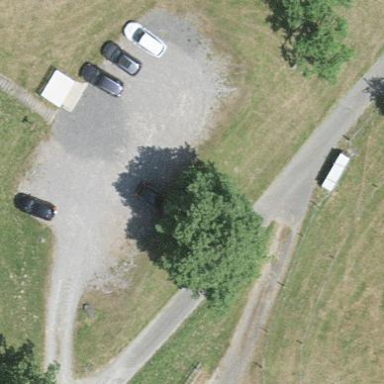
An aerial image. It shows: Parking area with surface.